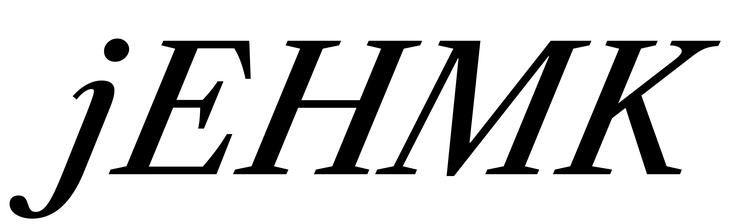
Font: LibreCaslonText-Italic_Medium_Italic